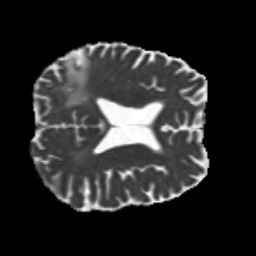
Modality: MD
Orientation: axial
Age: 62
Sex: male
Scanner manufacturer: siemens
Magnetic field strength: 3 T
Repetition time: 5.25 s
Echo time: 0.08 s